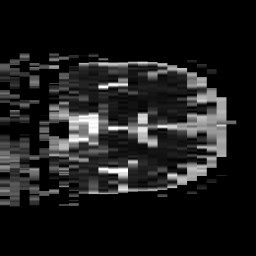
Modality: ADC
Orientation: coronal
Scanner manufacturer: philips
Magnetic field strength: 3 T
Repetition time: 4.107 s
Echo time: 0.06039 s